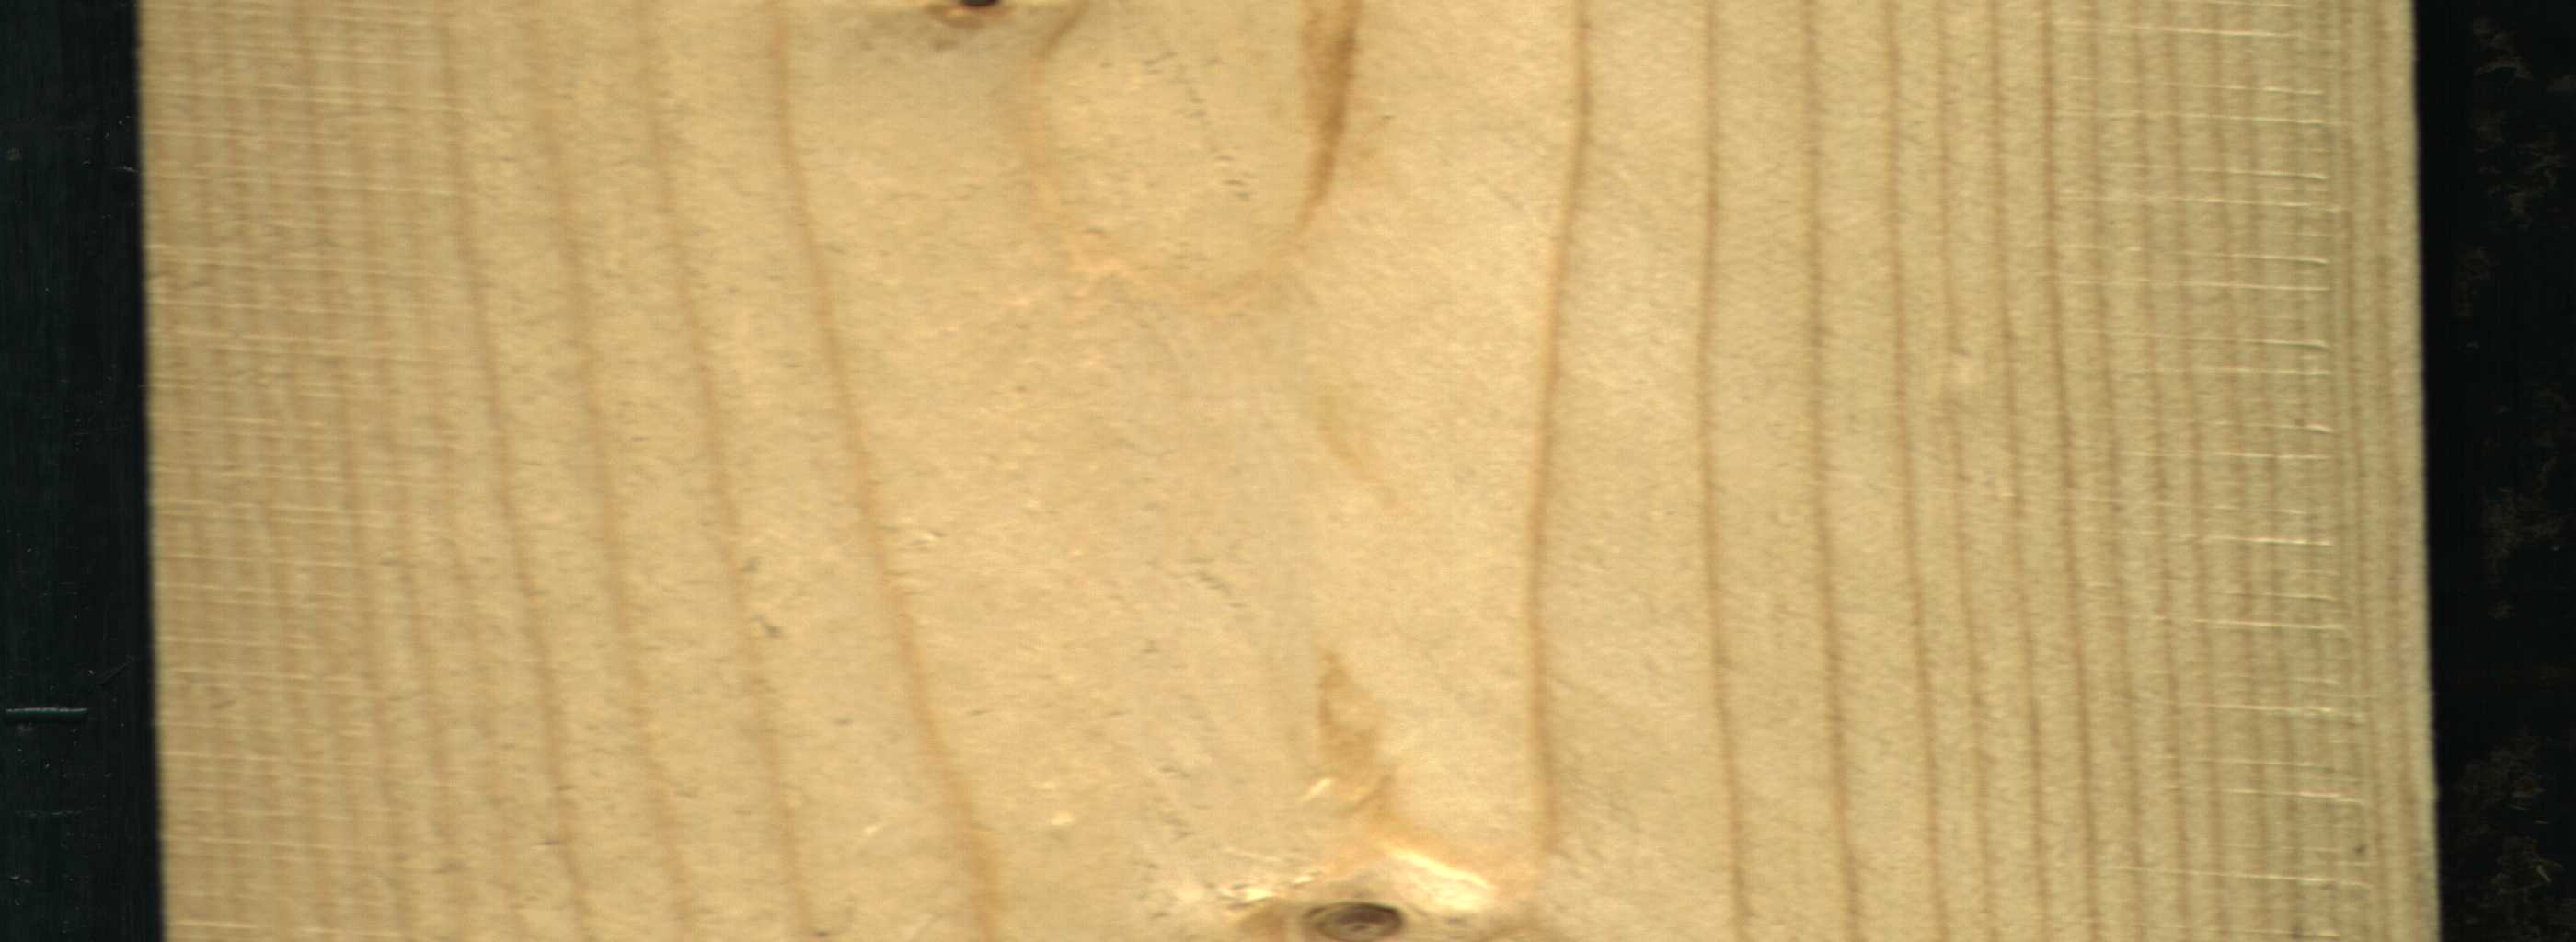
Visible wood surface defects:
Live_Knot
Live_Knot